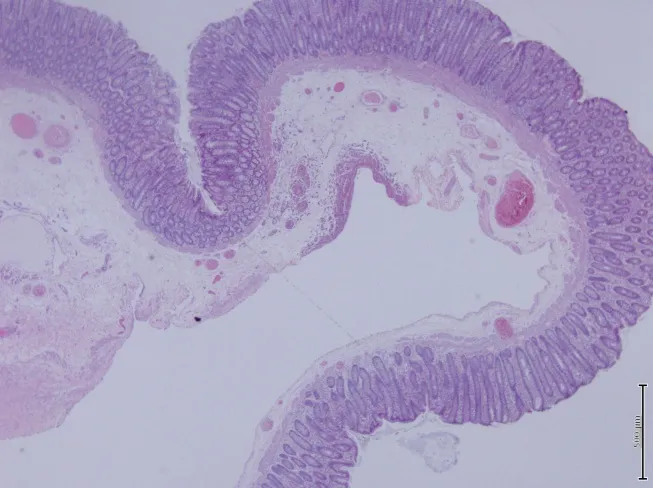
Microscopic examination showing a polyp formed by a localized, relatively well-outlined, sinus-like submucosal hemangioma with unremarkable overlying mucosal.
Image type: pathology (h&e)